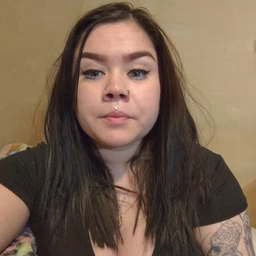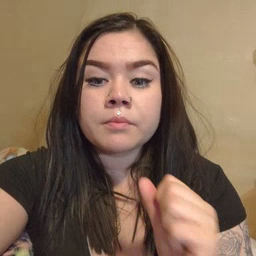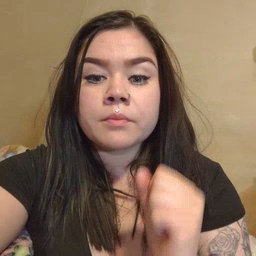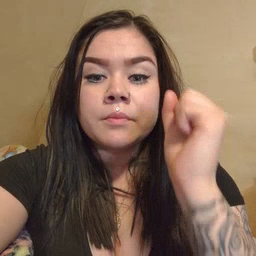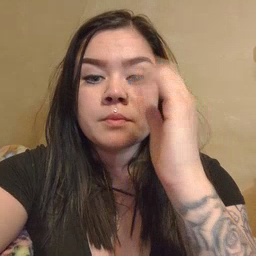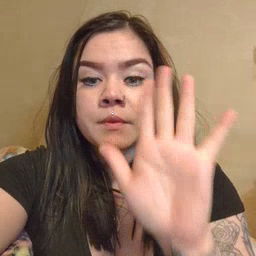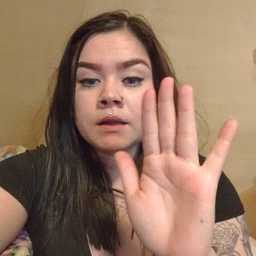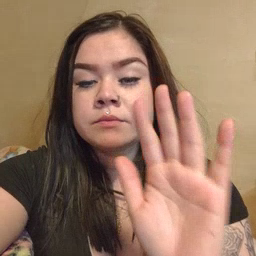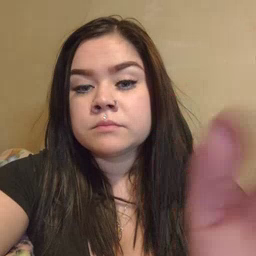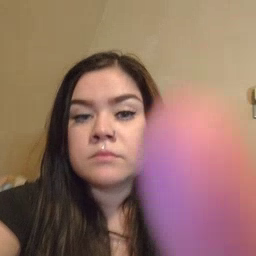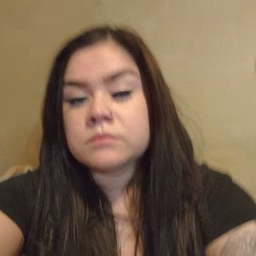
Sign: mitten